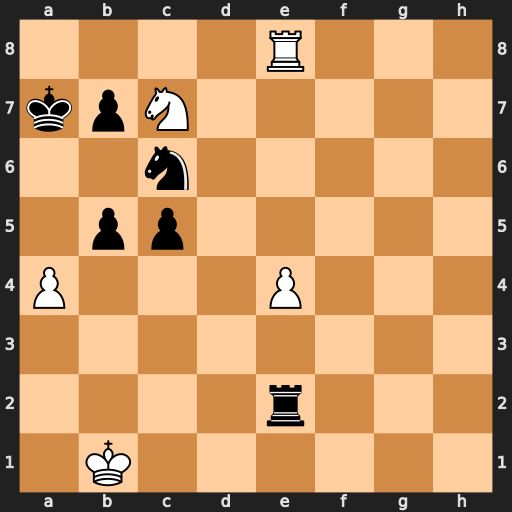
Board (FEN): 4R3/kpN5/2n5/1pp5/P3P3/8/4r3/1K6
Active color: w
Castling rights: -
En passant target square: -
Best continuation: Ra8+ Kb6 Nd5#